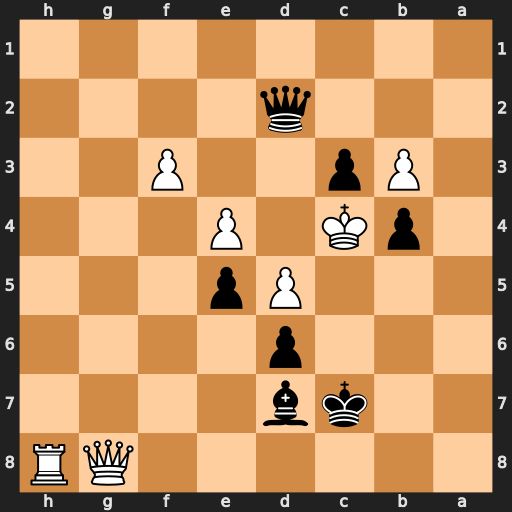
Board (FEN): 6QR/2kb4/3p4/3Pp3/1pK1P3/1Pp2P2/3q4/8
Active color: b
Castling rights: -
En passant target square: -
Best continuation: Qd4#